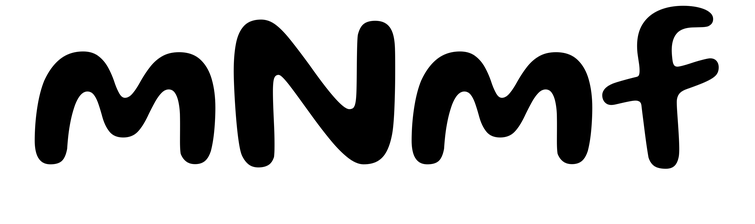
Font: Gluten_Medium